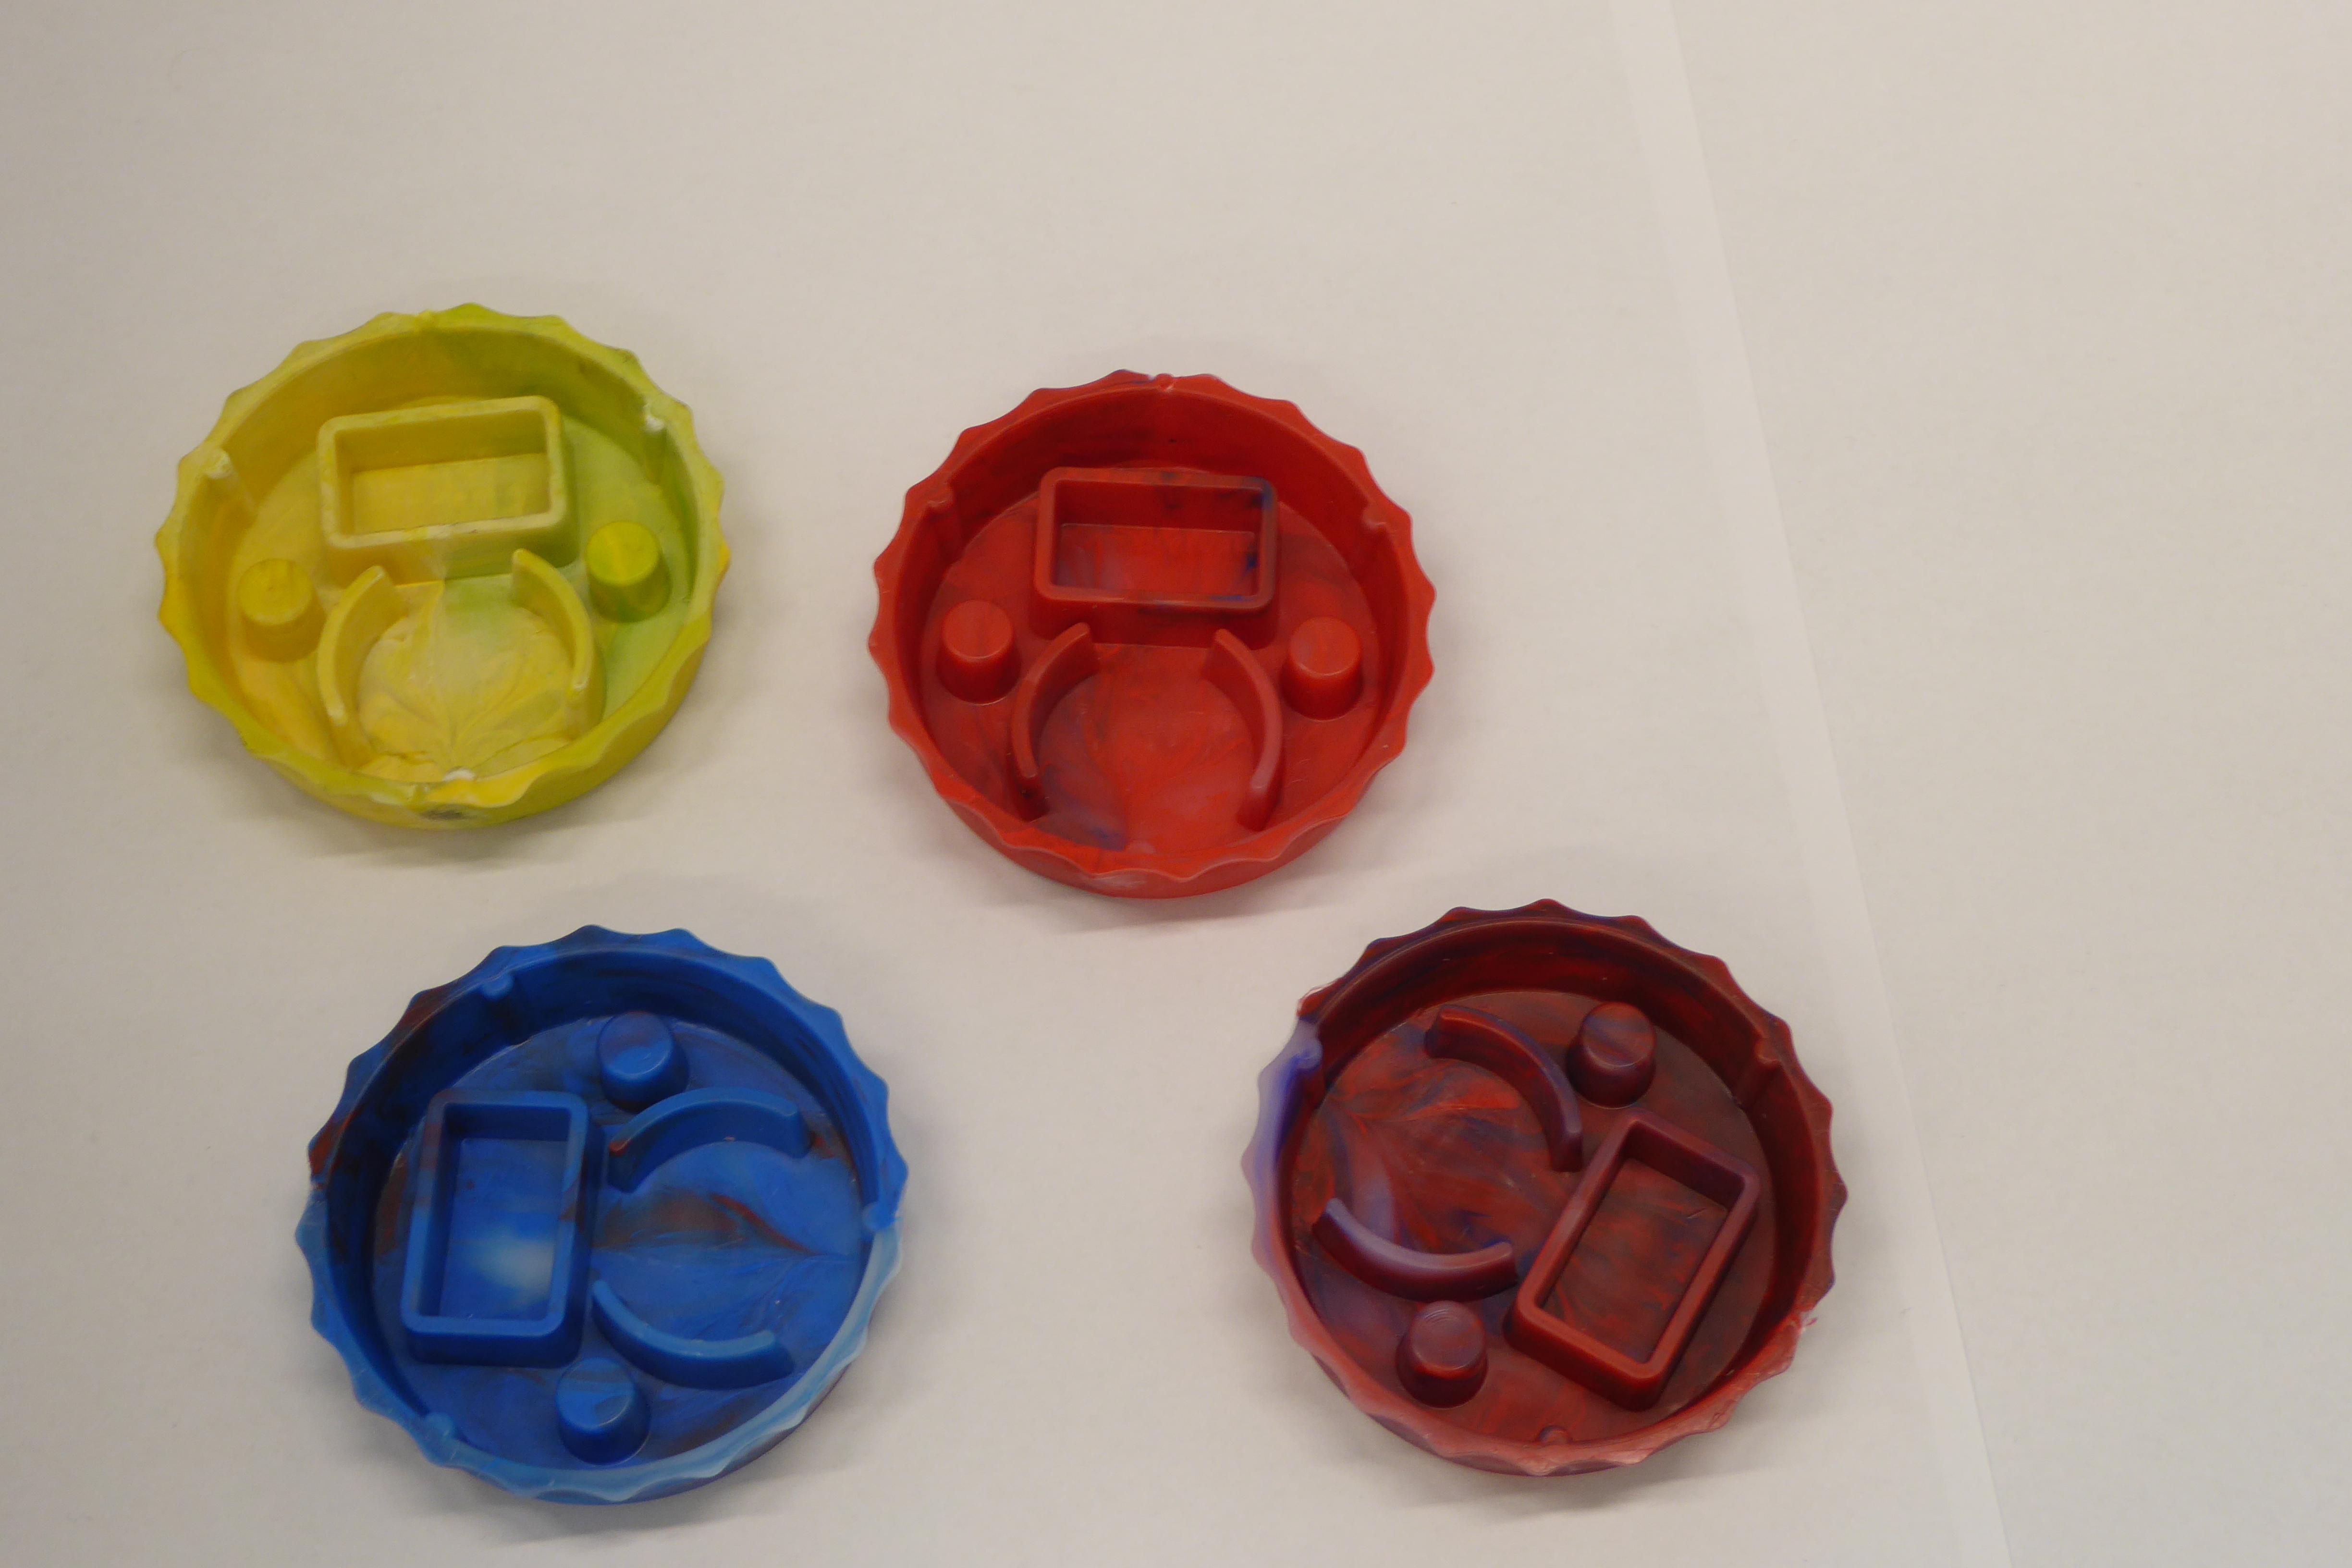
Label: Bottle Opener - Cover